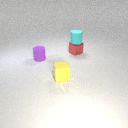
small yellow rubber cube to the right of small purple rubber cylinder